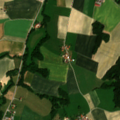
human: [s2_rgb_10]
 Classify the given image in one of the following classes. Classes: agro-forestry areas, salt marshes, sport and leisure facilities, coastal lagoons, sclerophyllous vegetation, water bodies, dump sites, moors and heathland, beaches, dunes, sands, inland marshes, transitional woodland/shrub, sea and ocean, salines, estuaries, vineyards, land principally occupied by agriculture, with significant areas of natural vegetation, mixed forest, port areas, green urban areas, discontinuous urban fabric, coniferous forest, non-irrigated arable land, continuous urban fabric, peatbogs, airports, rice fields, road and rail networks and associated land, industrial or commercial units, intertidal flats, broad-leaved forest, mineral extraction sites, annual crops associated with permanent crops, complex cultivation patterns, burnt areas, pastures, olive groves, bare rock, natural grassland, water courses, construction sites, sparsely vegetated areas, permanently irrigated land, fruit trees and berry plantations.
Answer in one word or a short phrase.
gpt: non-irrigated arable land, land principally occupied by agriculture, with significant areas of natural vegetation